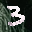
Label: 3